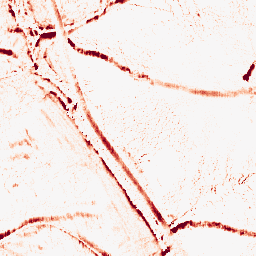
Category: morphological
Decomposition family: morphological_ellipse
Decomposition parameters: operation: opening
width: 10
height: 5
Upsampling method: nearest
Upsampling parameters: scale: 2
Upsampling scale: 2